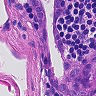
Metastatic tissue present: yes